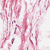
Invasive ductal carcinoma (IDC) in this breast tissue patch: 0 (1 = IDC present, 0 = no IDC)